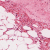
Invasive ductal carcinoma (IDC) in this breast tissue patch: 0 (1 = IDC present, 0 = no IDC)